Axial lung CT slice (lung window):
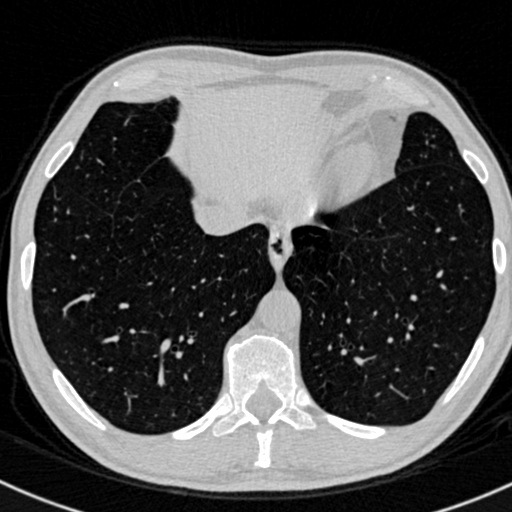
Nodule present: no